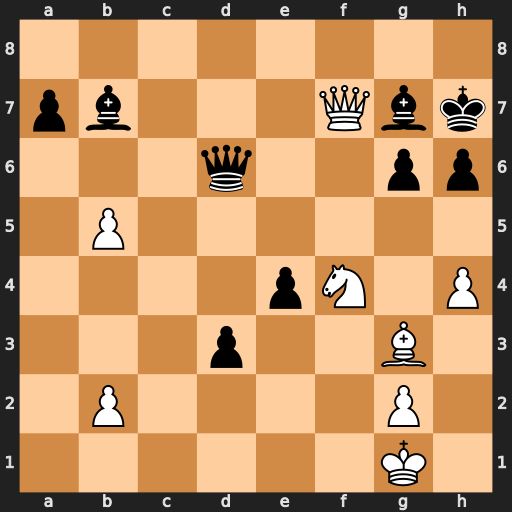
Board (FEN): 8/pb3Qbk/3q2pp/1P6/4pN1P/3p2B1/1P4P1/6K1
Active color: w
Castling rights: -
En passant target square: -
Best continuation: Ne6 Qxe6 Qxe6